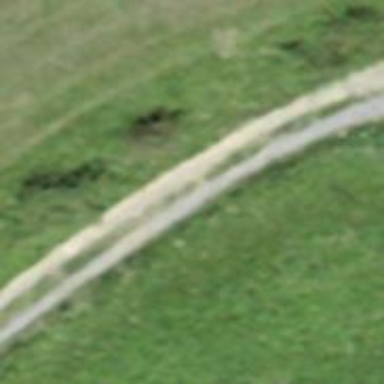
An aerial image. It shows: Track with grade 3 surface.